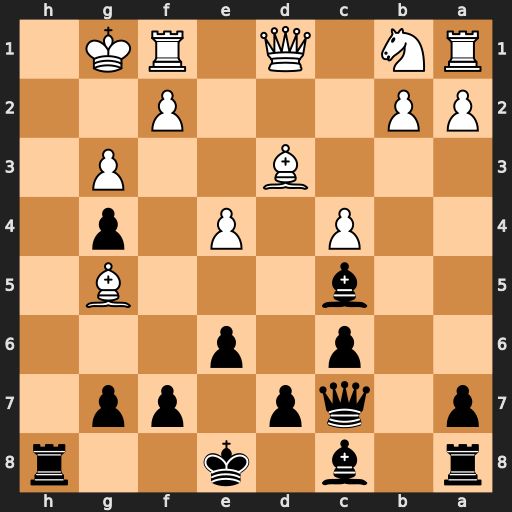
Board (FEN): r1b1k2r/p1qp1pp1/2p1p3/2b3B1/2P1P1p1/3B2P1/PP3P2/RN1Q1RK1
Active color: b
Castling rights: kq
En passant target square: -
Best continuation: Qxg3#